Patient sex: F
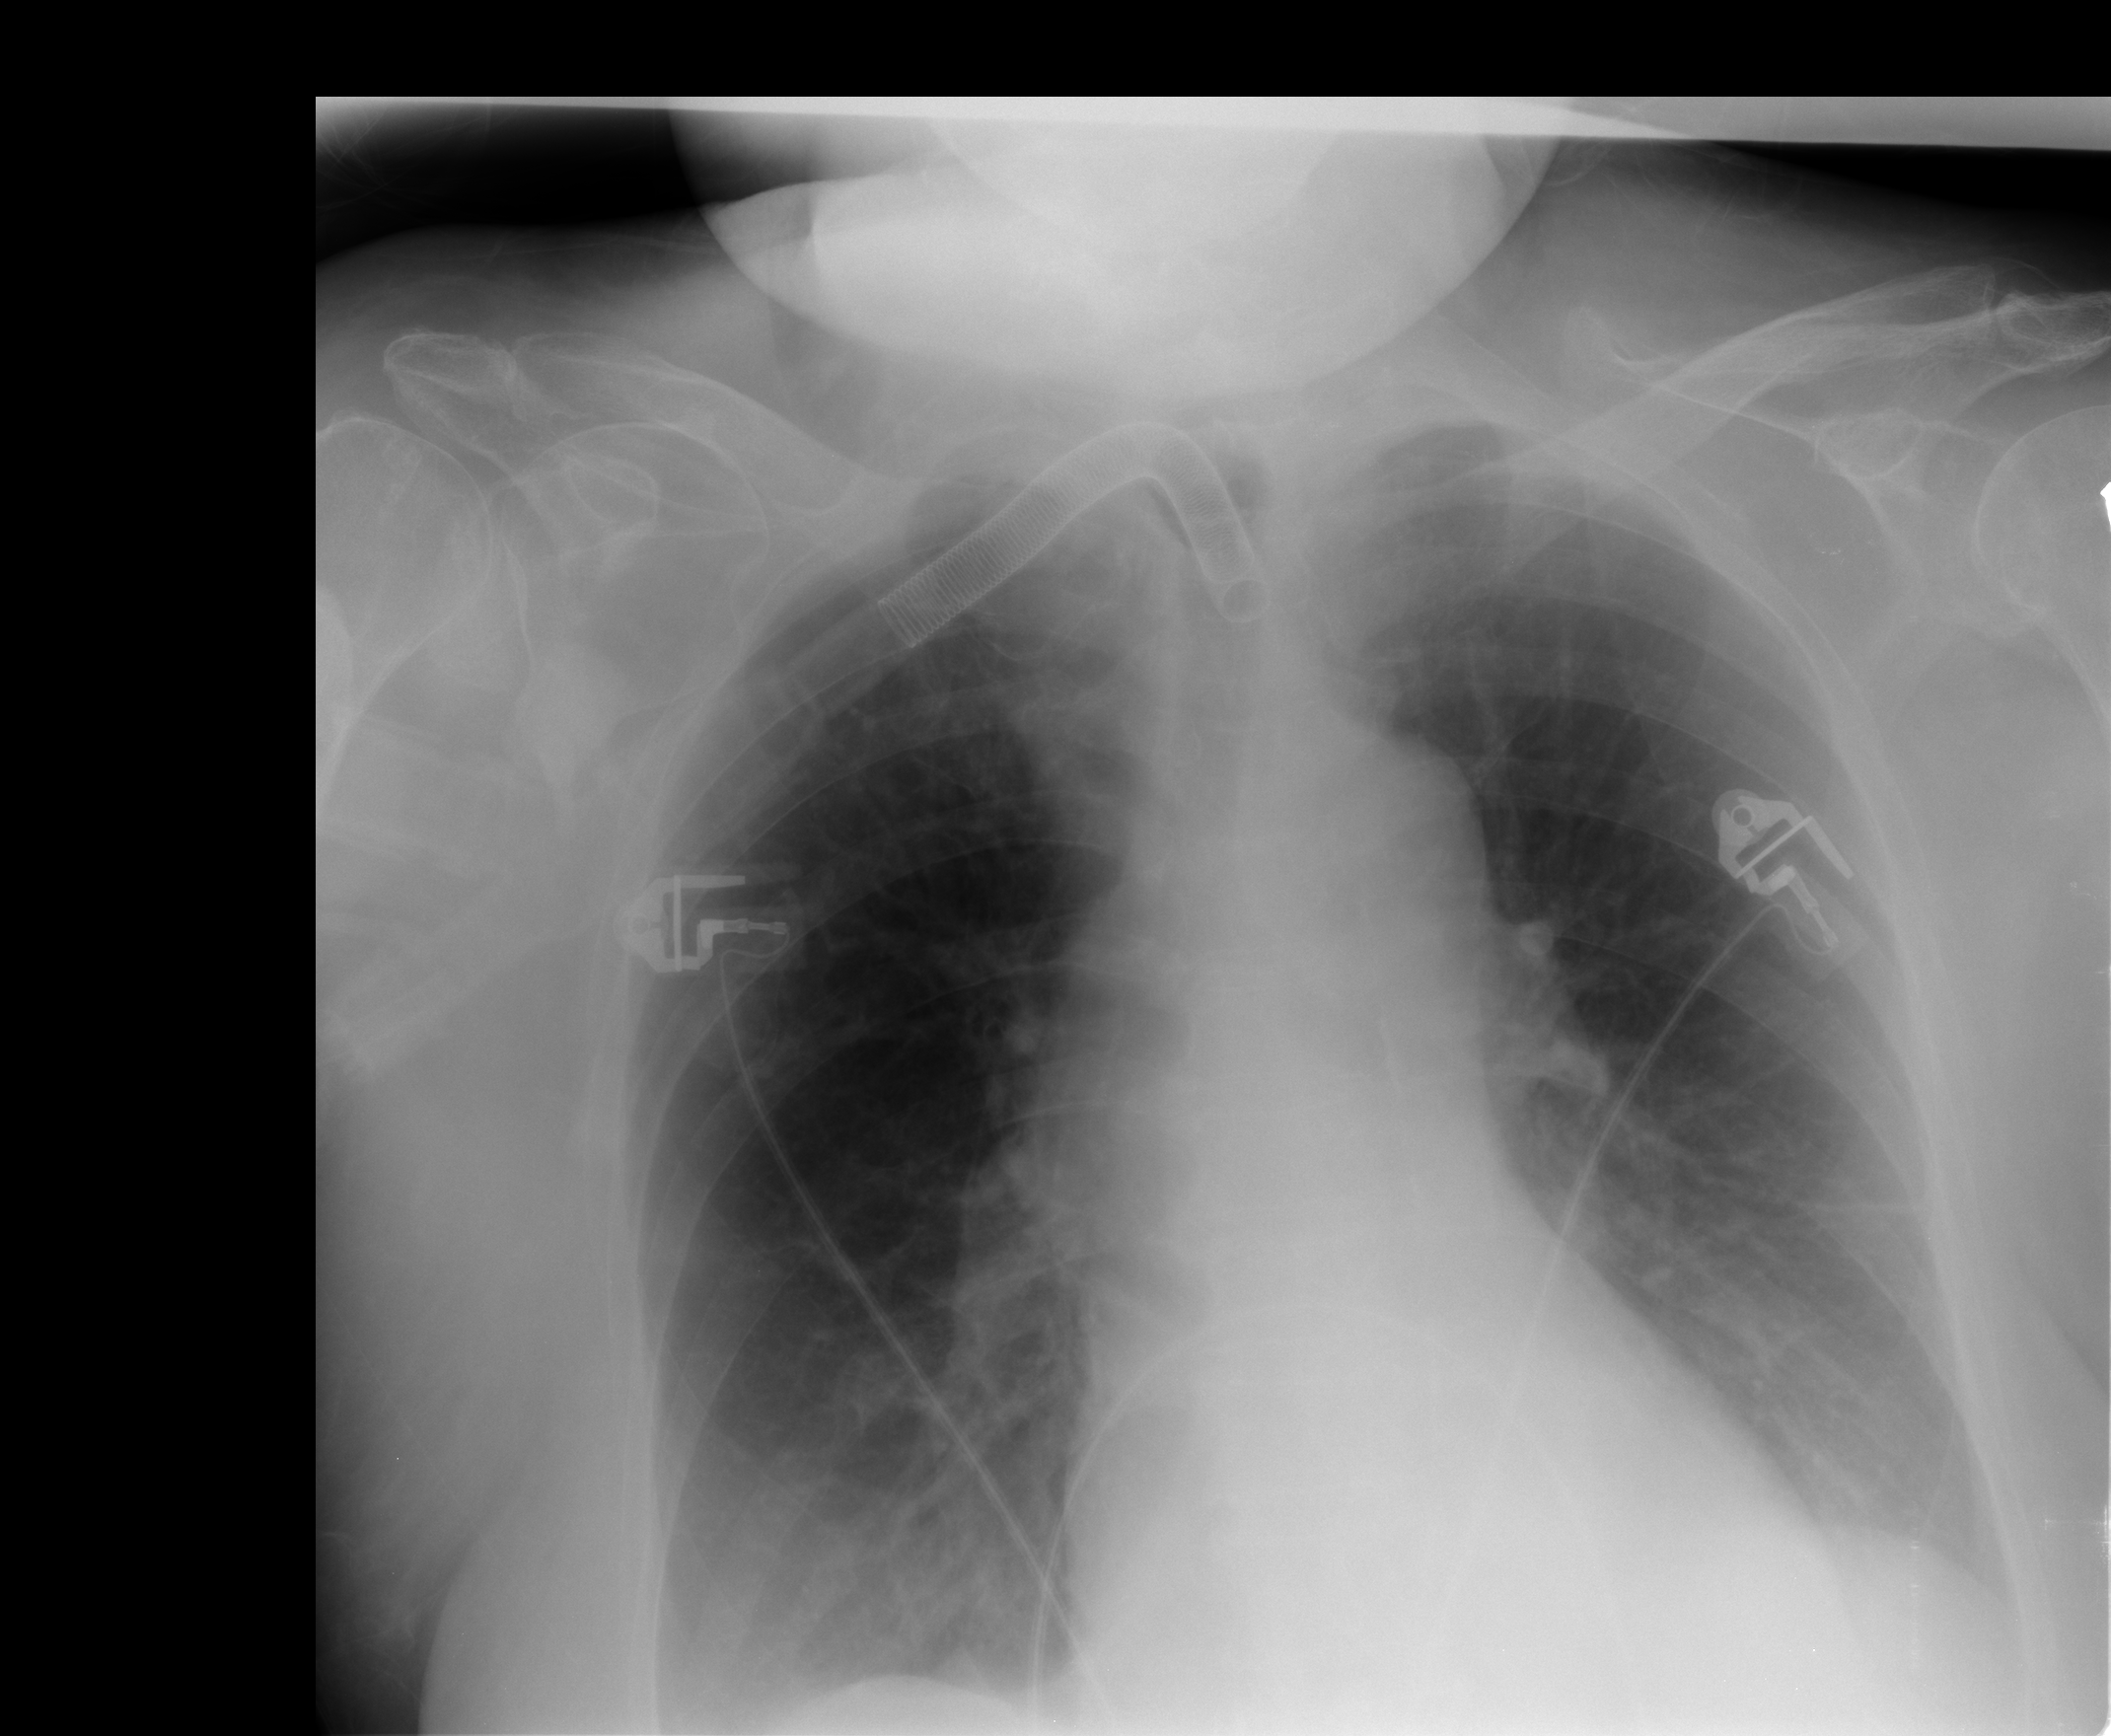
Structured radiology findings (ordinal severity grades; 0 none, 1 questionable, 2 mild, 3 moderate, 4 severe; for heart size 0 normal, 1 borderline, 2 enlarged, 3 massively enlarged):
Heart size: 0
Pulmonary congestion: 0
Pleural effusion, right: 1
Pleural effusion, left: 0
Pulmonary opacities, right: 0
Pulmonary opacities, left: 0
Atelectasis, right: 2
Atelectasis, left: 2